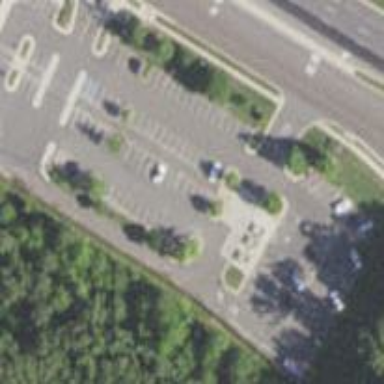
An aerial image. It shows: Parking area with park and ride facilities.